Question: I want to achieve the following:

It works with the following layout:
'''
<?xml version="1.0" encoding="utf-8"?>
<LinearLayout
xmlns:android="http://schemas.android.com/apk/res/android"
android:layout_width="match_parent"
android:layout_height="match_parent"
android:orientation="horizontal">
<LinearLayout
android:layout_weight="3"
android:layout_width="0dp"
android:layout_height="fill_parent"
android:orientation="vertical" >
<fragment
android:name="com.bobjohn.DetailsMenuFragment"
android:id="@+id/detailsMenuFragment"
android:layout_width="fill_parent"
android:layout_height="0dp"
android:layout_weight="6"
/>
<fragment
android:name="com.bobjohn.SummaryFragment"
android:id="@+id/summaryFragment"
android:layout_width="fill_parent"
android:layout_height="0dp"
android:layout_margin="10dp"
android:layout_weight="4"/>
</LinearLayout>
<TextView
android:layout_width="0dp"
android:layout_weight="7"
android:layout_height="fill_parent"
android:text="Test Text"/>
</LinearLayout>
'''
However, I get the warning about nested weights being bad for performance. I understand the error but I don't know how to express this layout in another way. What is the alternative?
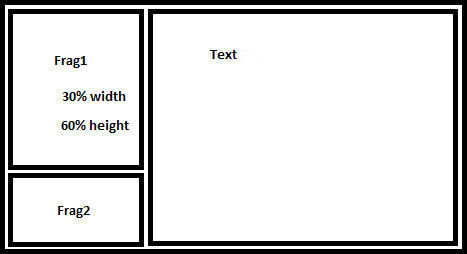
Answer: Yes we have the alternative for nested 'LinearLayout' 'weight' by android's 'percent support library'
<URL>
<URL>
Consider this simple layout where I have totally avoided weight property of 'LinearLayout'
<URL>
'''
<android.support.percent.PercentRelativeLayout
xmlns:android="http://schemas.android.com/apk/res/android"
xmlns:app="http://schemas.android.com/apk/res-auto"
android:layout_width="match_parent"
android:layout_height="match_parent">
<TextView
android:id="@+id/fifty_huntv"
android:layout_width="0dp"
android:layout_height="0dp"
android:background="#ff7acfff"
android:text="20% - 50%"
android:textColor="@android:color/white"
app:layout_heightPercent="20%"
app:layout_widthPercent="50%" />
<TextView
android:layout_width="0dp"
android:layout_height="0dp"
android:layout_toRightOf="@id/fifty_huntv"
android:background="#ffff5566"
android:text="80%-50%"
app:layout_heightPercent="80%"
app:layout_widthPercent="50%"
/>
</android.support.percent.PercentRelativeLayout>
'''
Really awesome !!!